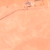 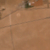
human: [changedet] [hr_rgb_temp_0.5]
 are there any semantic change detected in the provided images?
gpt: Different new roads appear in the desert and a green park is present.